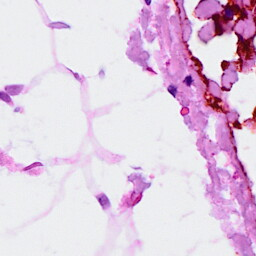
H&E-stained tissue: Breast